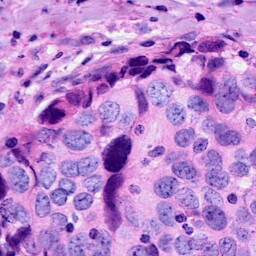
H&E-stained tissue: Breast